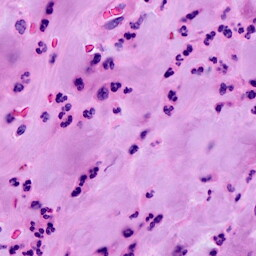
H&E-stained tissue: Breast